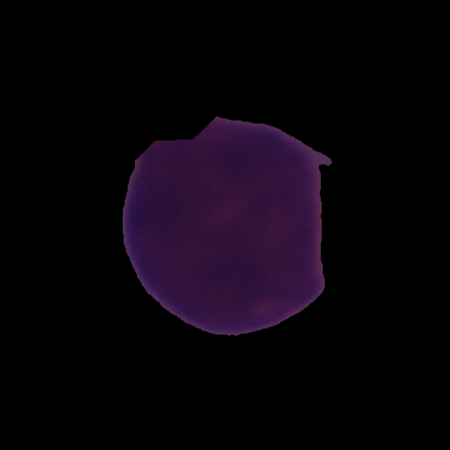
Label: cancer